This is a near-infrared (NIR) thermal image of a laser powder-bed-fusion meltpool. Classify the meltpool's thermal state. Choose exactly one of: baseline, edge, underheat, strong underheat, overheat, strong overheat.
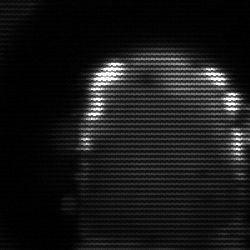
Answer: baseline